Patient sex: F
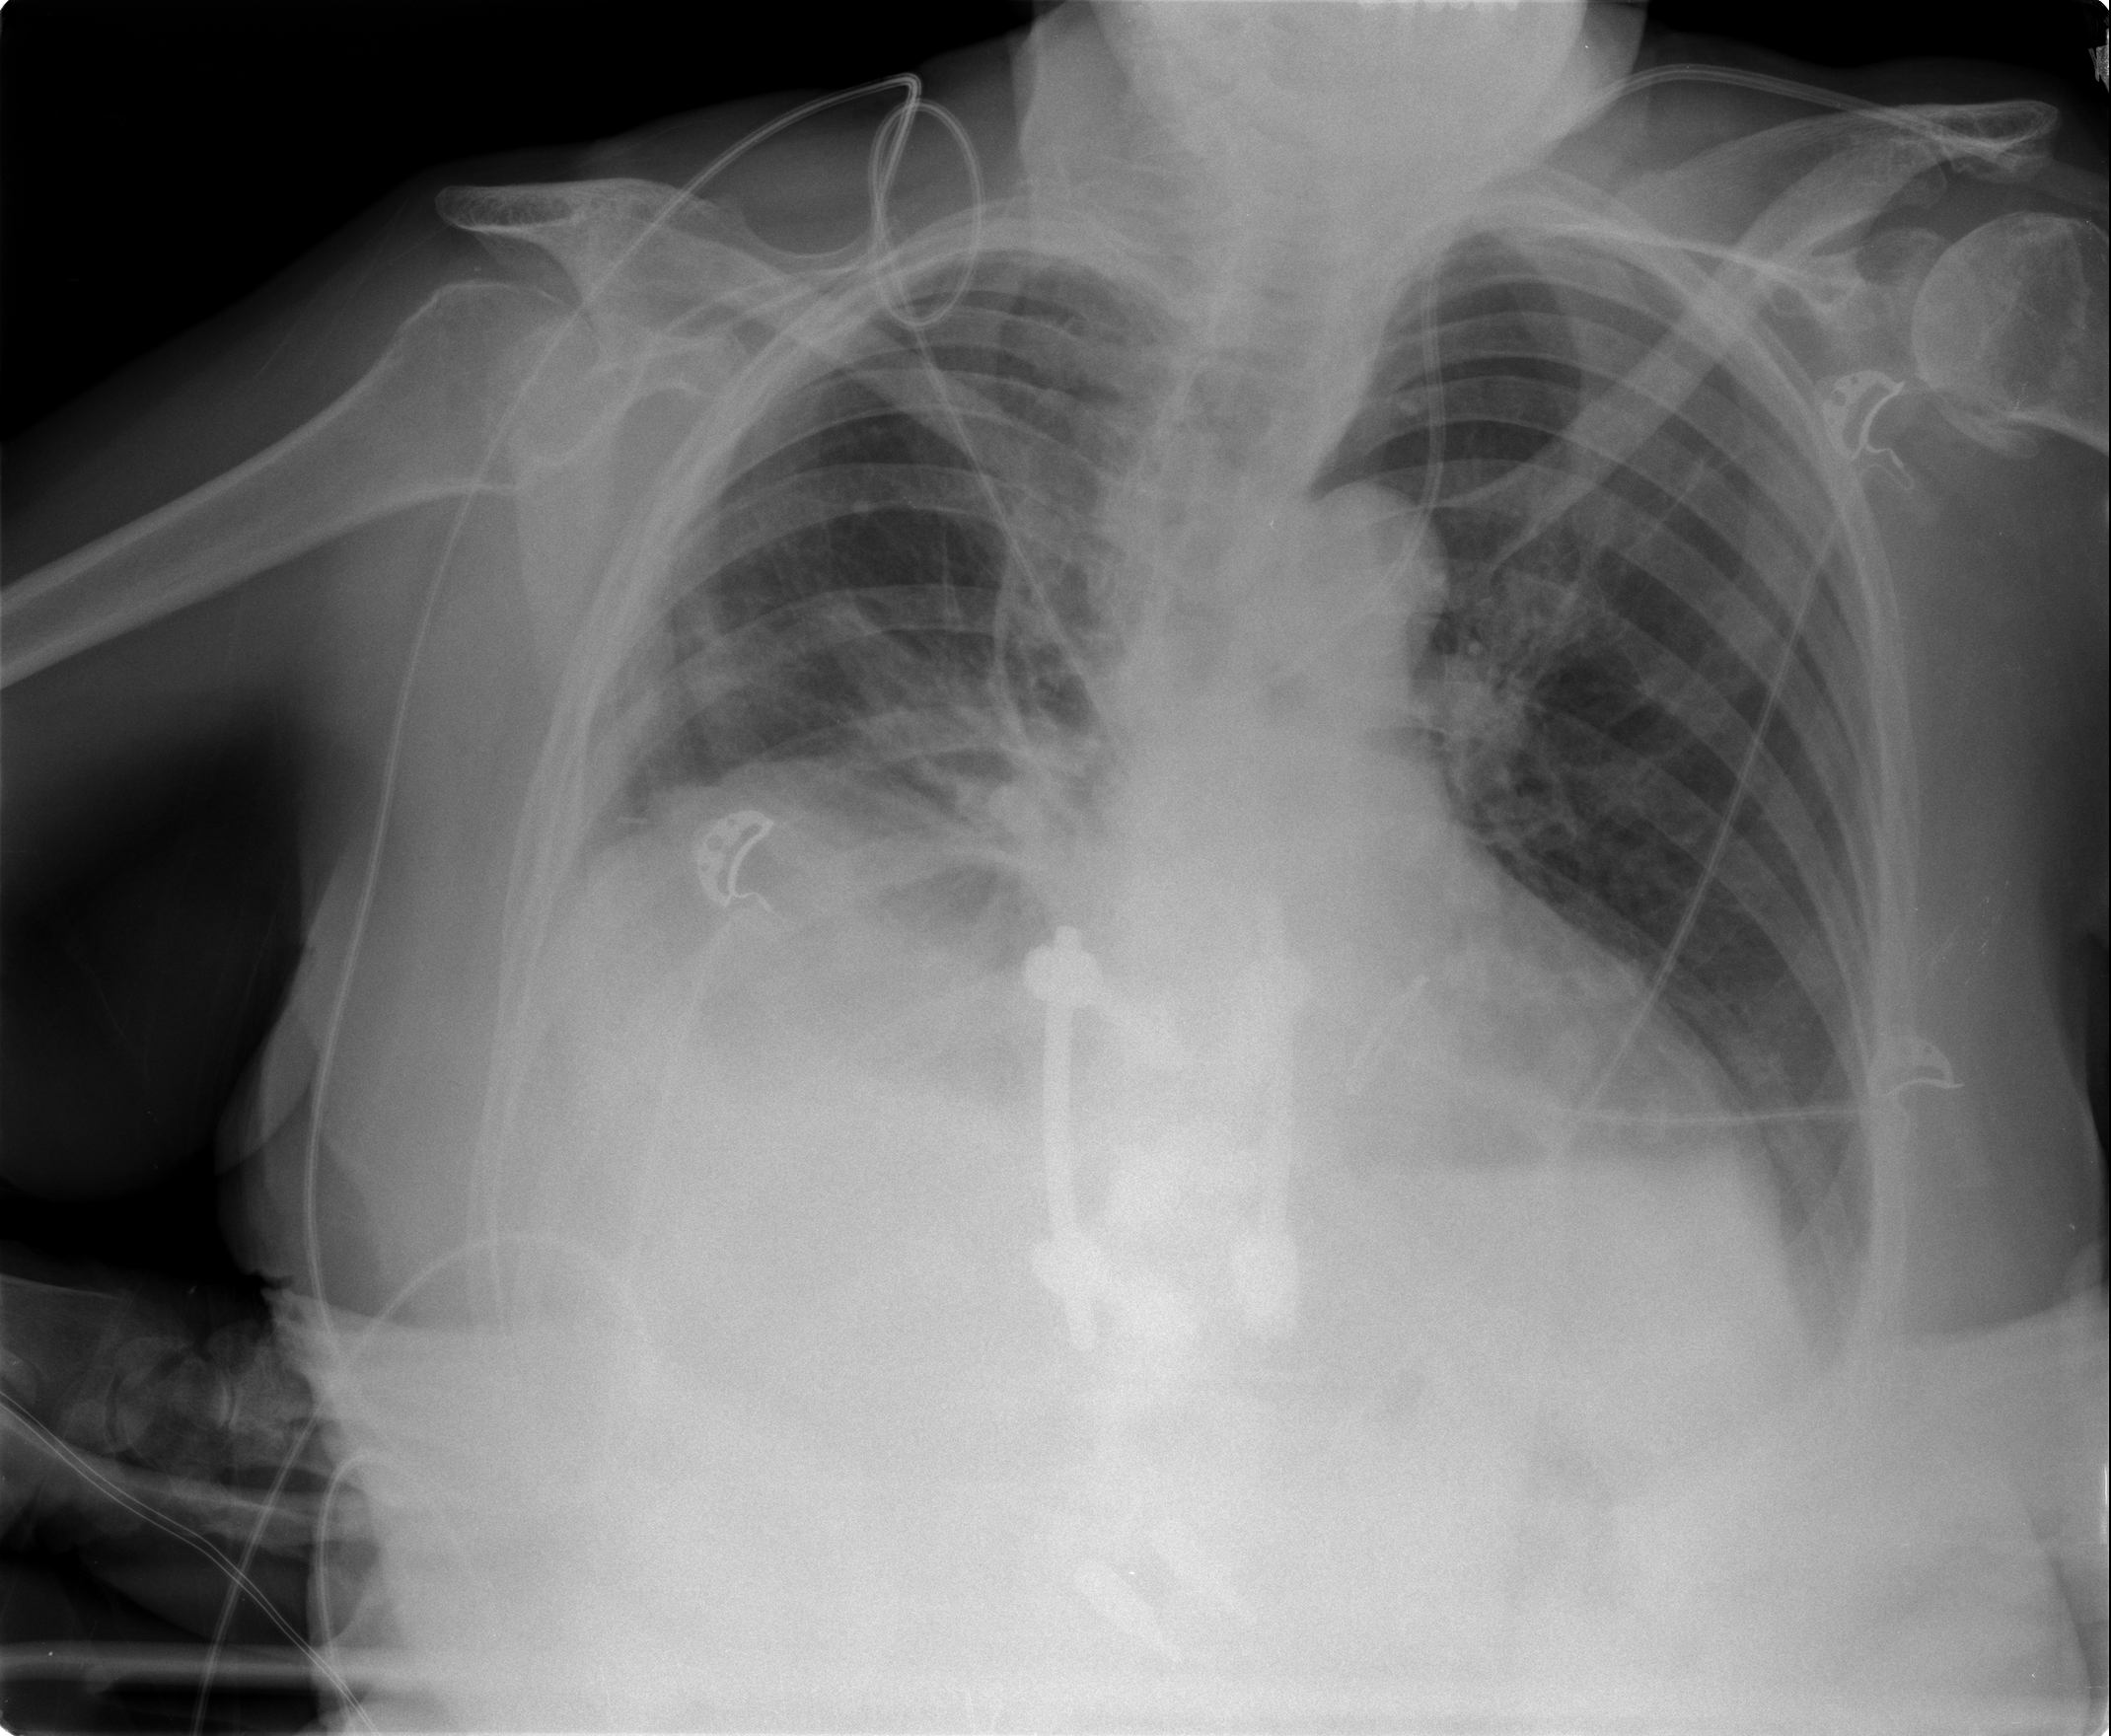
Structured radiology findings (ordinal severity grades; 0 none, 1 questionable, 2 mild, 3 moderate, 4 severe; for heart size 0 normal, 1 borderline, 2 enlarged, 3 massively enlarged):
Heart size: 2
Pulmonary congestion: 1
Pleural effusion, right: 3
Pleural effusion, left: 1
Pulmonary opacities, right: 2
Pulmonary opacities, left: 0
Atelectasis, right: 4
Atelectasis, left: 1